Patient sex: F
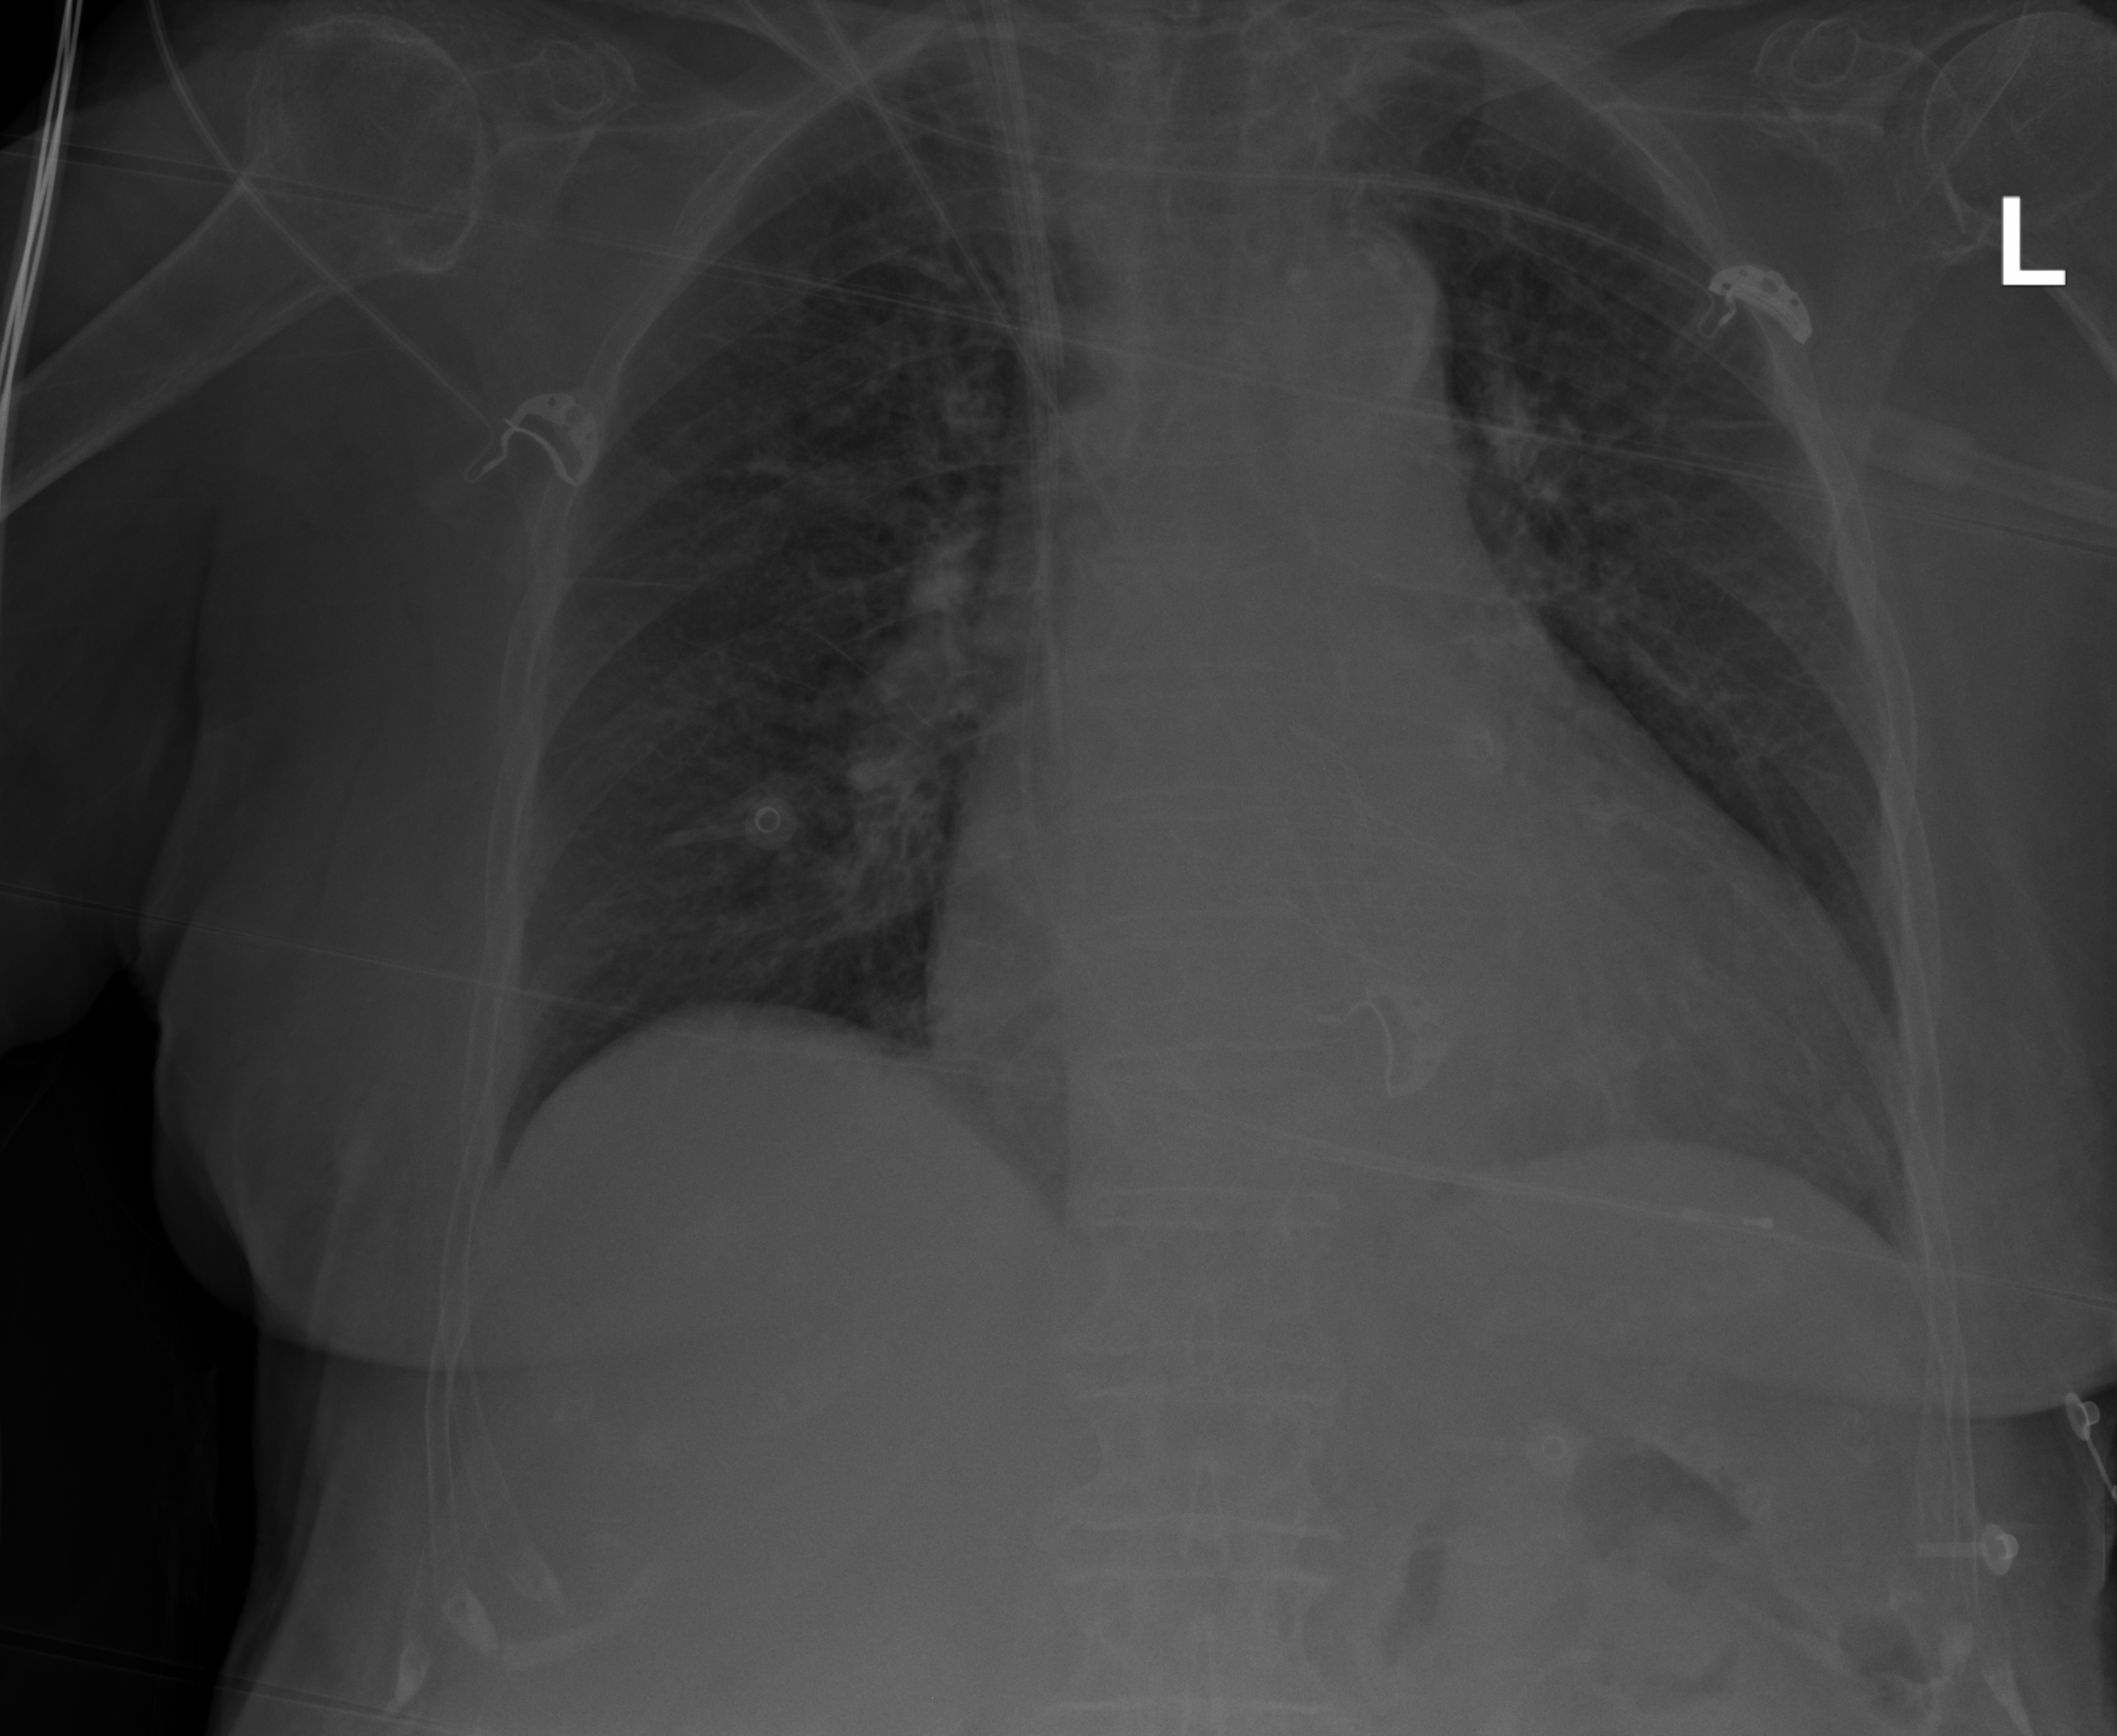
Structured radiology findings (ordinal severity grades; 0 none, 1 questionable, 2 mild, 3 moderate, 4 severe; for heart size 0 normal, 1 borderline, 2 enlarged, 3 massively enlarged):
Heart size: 2
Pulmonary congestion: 2
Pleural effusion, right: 0
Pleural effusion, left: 0
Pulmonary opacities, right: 0
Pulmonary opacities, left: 0
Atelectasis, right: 2
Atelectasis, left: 2